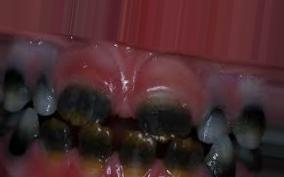
Condition: Tooth Discoloration